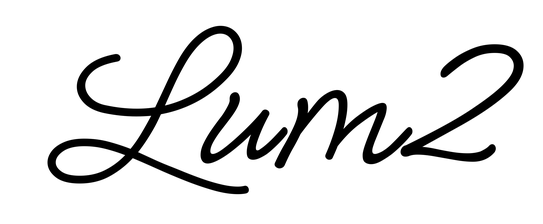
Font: MeowScript-Regular